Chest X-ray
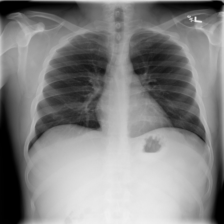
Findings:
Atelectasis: negative
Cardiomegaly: negative
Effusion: negative
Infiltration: positive
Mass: negative
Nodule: negative
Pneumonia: negative
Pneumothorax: negative
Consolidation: negative
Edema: negative
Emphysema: negative
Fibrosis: negative
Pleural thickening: negative
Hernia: negative